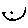
Label: smiley face